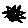
Label: sun